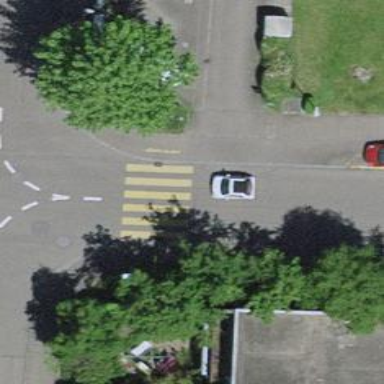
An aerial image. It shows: Zebra crossing on the road.